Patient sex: F
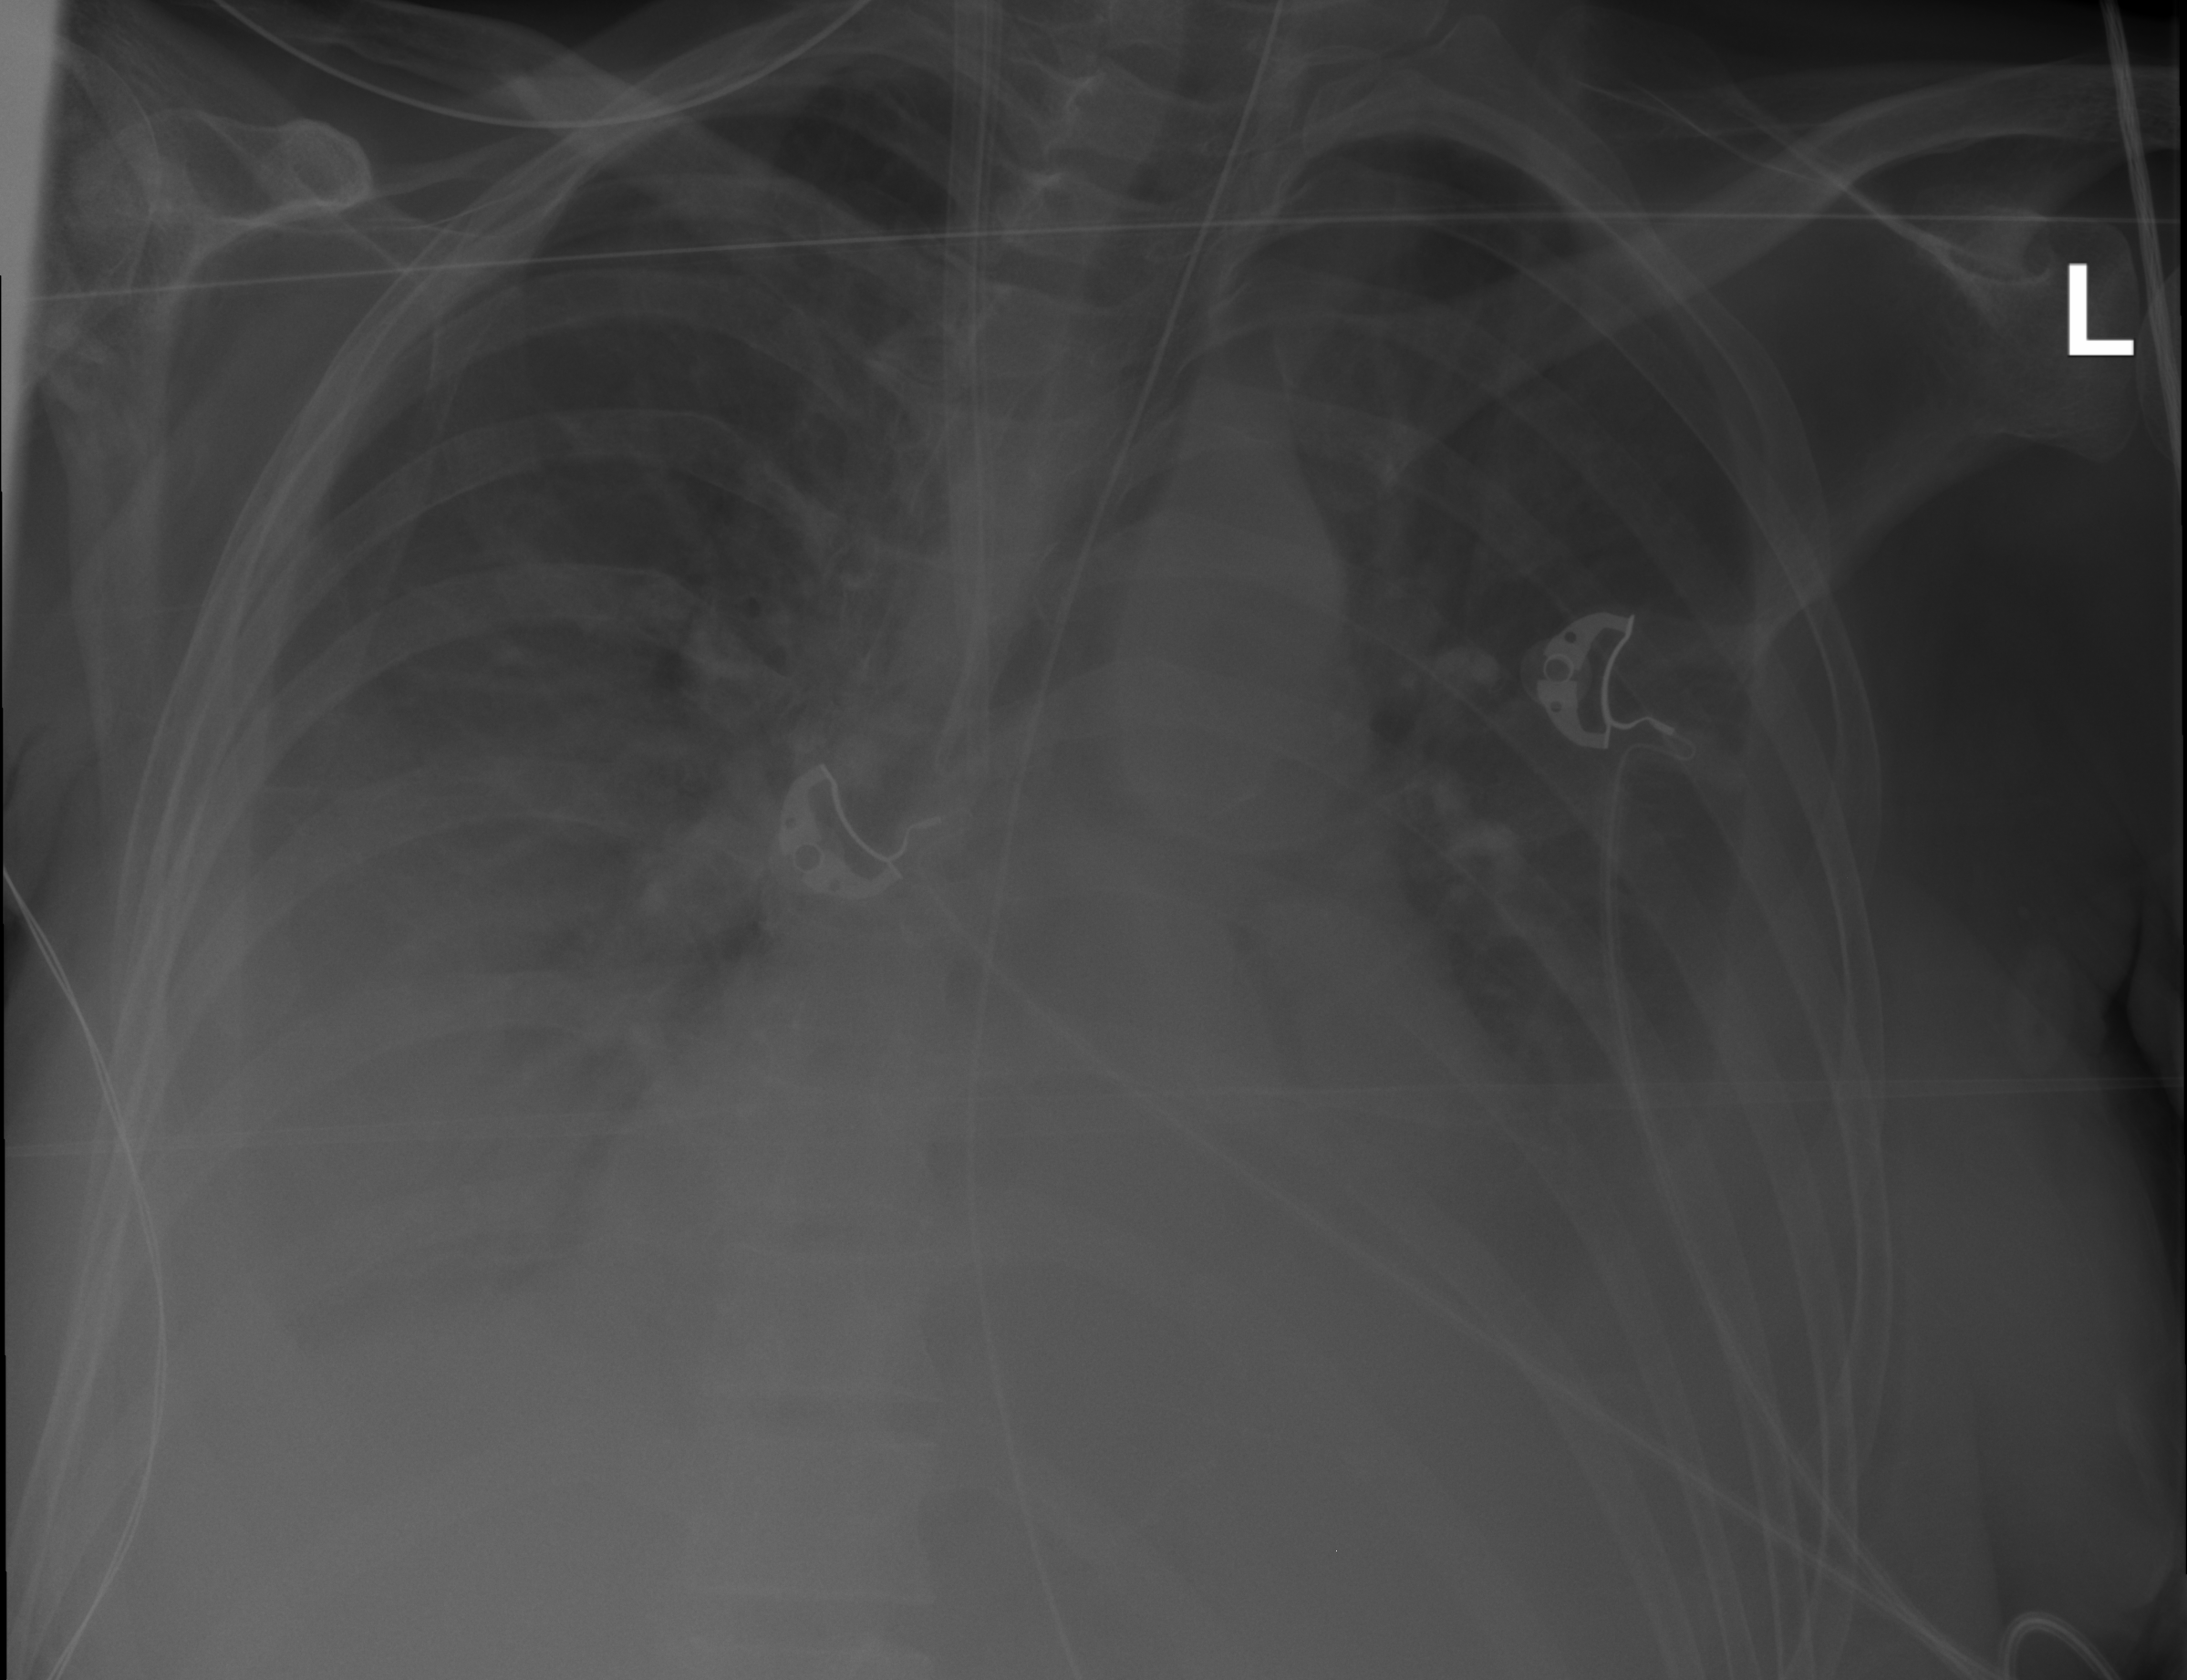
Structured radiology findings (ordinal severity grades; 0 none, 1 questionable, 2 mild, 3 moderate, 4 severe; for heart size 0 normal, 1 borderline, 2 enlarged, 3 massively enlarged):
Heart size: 2
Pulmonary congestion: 0
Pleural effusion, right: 2
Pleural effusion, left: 3
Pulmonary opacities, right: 2
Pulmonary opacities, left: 2
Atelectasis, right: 2
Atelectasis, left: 2